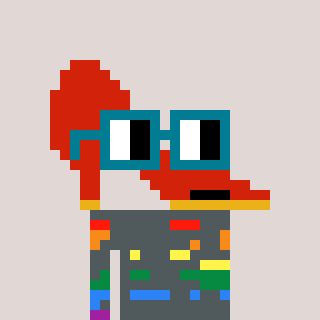
a pixel art character with square dark green glasses, a highheel-shaped head and a purple-colored body on a warm background